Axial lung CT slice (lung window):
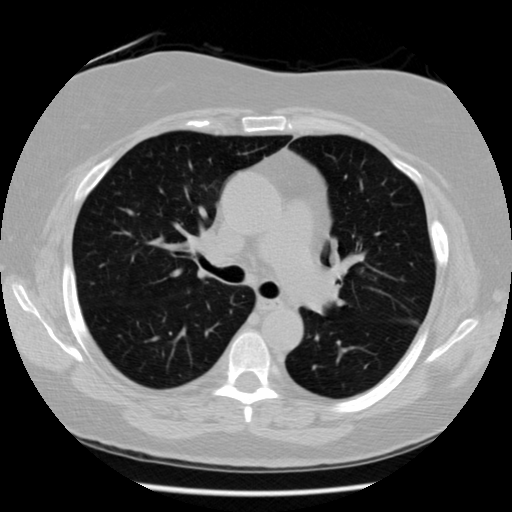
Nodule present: no